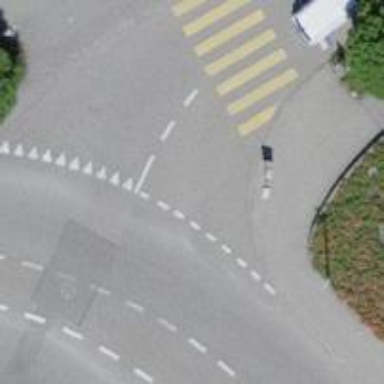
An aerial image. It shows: Road with "give way" sign.